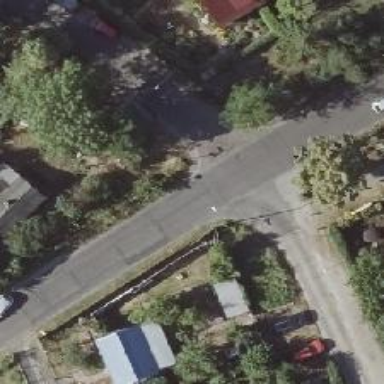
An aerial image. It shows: Residential road with asphalt surface.